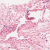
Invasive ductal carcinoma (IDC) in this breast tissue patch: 0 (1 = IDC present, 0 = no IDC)